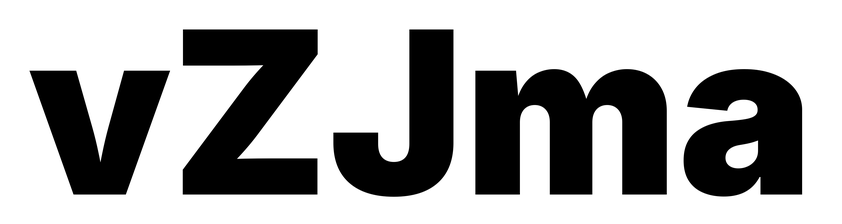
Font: Inter_Black